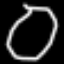
Label: octagon